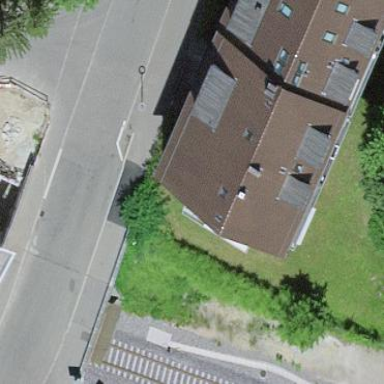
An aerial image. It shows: Gabled roof adorns the apartments building.